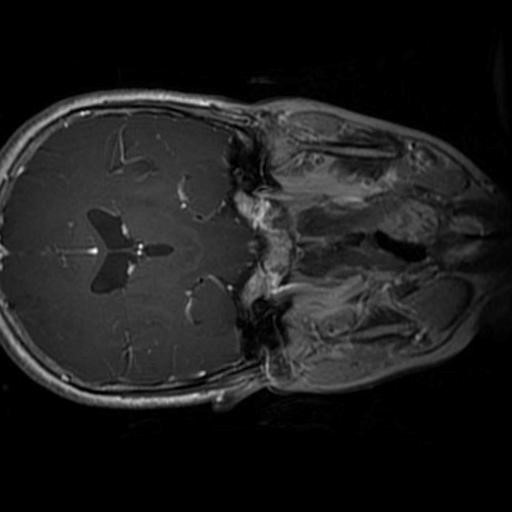
Label: brain_glioma